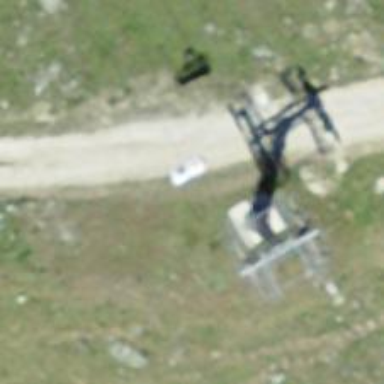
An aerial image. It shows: Pylon used for aerialway.